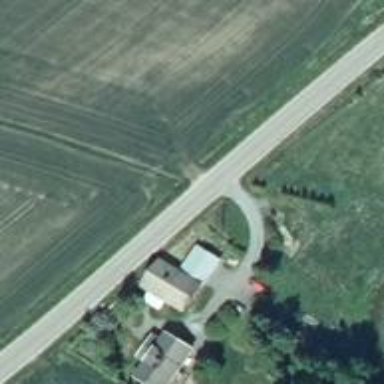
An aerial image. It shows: Asphalt road classified as tertiary.